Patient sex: M
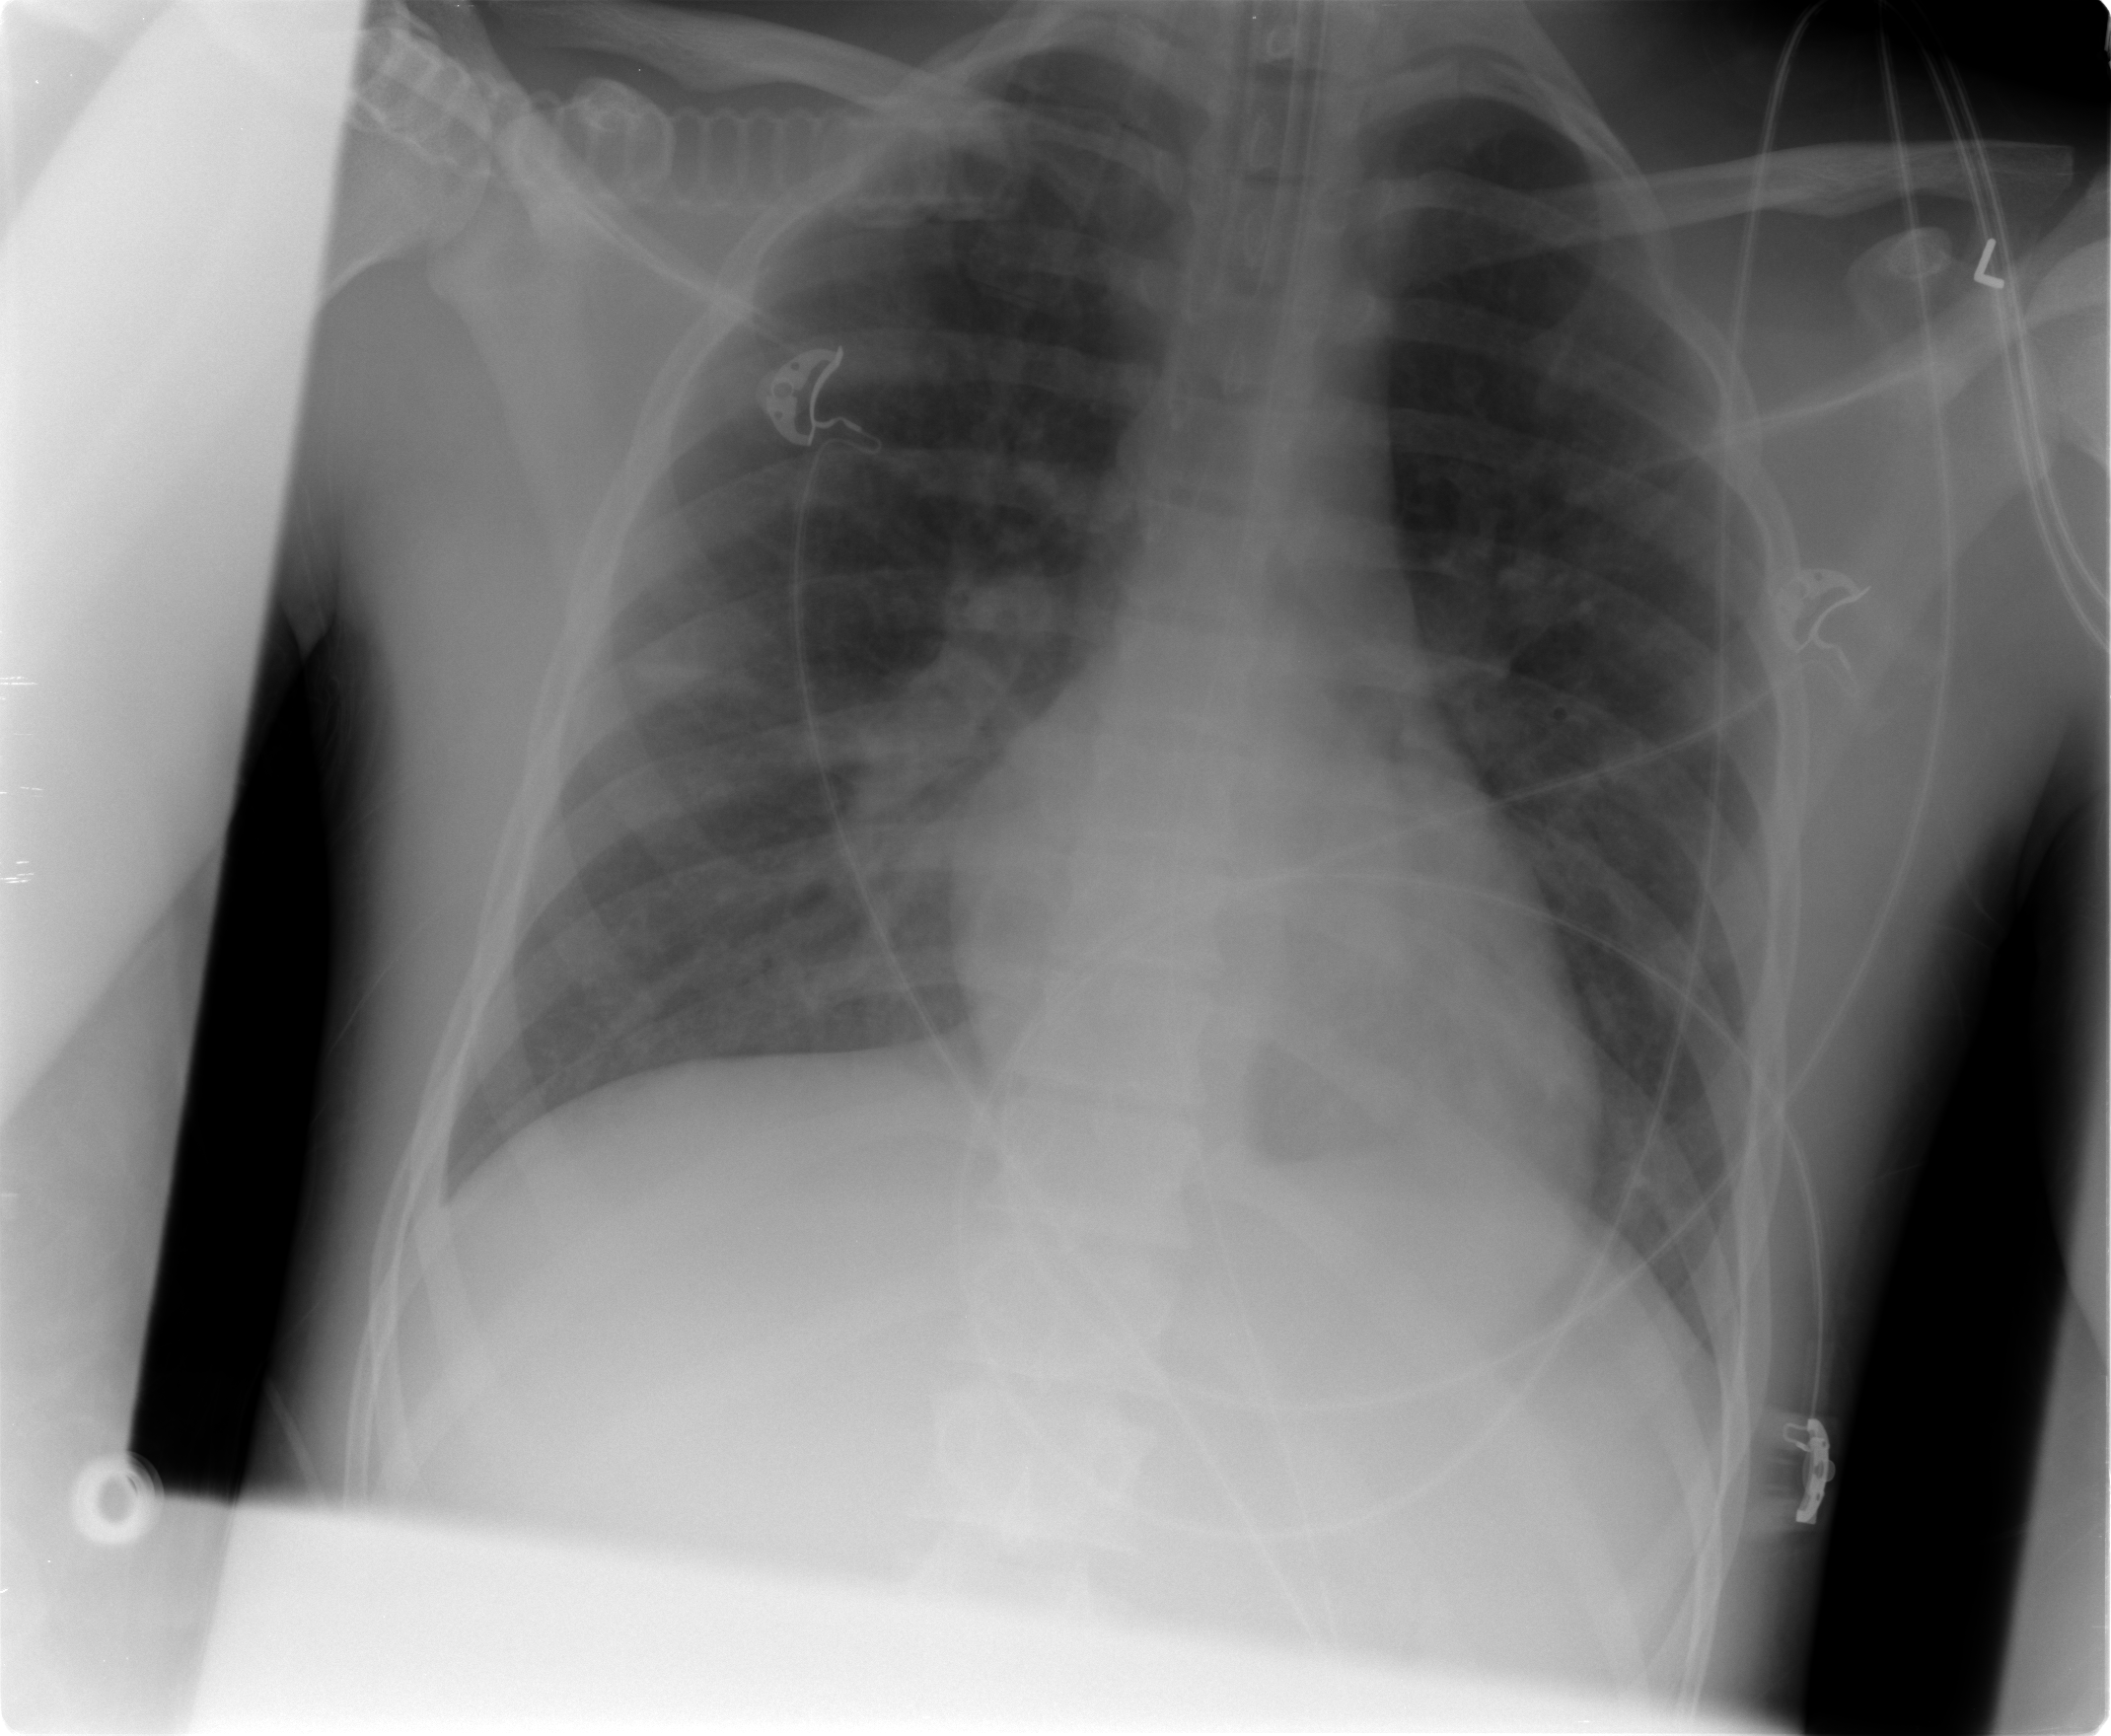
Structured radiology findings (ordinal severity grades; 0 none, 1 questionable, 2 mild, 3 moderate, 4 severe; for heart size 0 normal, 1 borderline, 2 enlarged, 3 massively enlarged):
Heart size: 0
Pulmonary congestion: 0
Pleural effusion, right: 2
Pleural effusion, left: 0
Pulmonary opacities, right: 2
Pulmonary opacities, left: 2
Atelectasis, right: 2
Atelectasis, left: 2